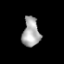
Tissue: lung
Cell type: Myeloid cells
Senescence score: 0.183
Nuclear area (px): 494
Mean DAPI intensity: 169.045